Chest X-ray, AP view. Patient: 63 years old, sex M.
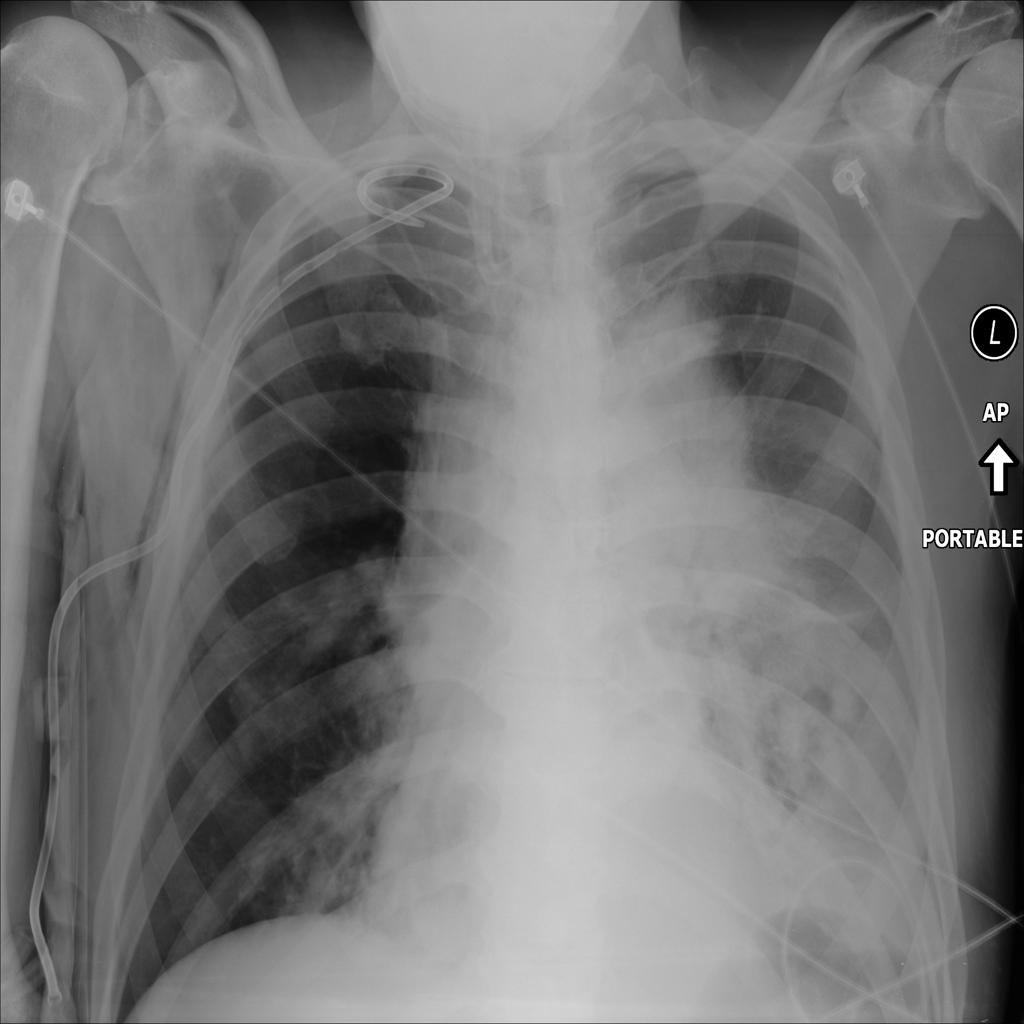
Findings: Emphysema, Infiltration, Nodule, Pneumothorax